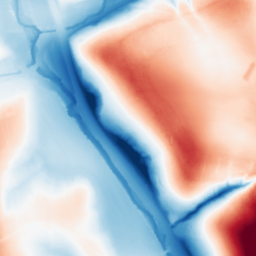
Category: classical
Decomposition family: gaussian_anisotropic
Decomposition parameters: sigma_x: 50
sigma_y: 20
Upsampling method: bilinear
Upsampling parameters: scale: 8
Upsampling scale: 8